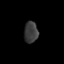
Tissue: lung
Cell type: Epithelial cells
Senescence score: 0.1679
Nuclear area (px): 293
Mean DAPI intensity: 59.143